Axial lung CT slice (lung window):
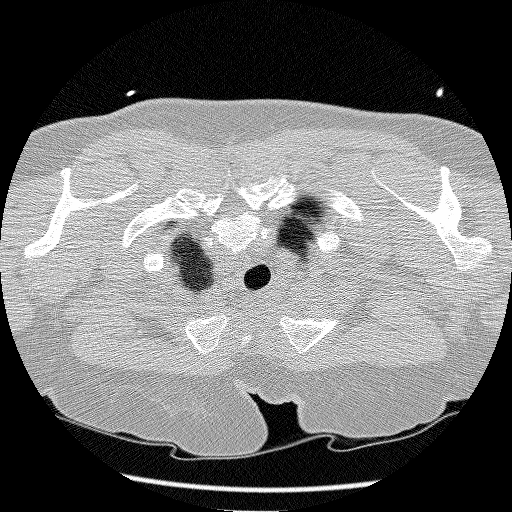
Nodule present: no